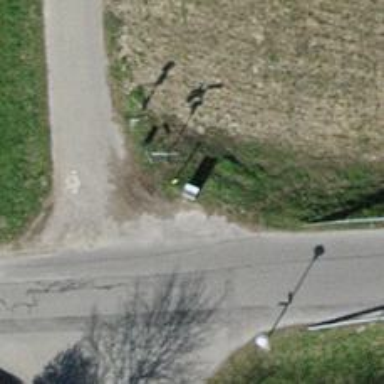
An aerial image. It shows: Street cabinet meant for power infrastructure.